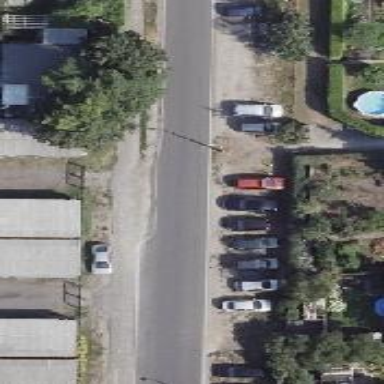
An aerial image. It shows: There is parking obstacle present in the area.